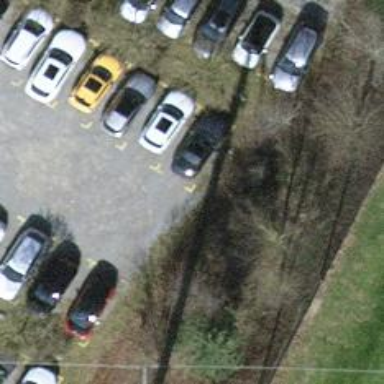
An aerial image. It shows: Road serving as parking aisle.